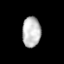
Tissue: lung
Cell type: Endothelial cells
Senescence score: 0.5935
Nuclear area (px): 544
Mean DAPI intensity: 191.053